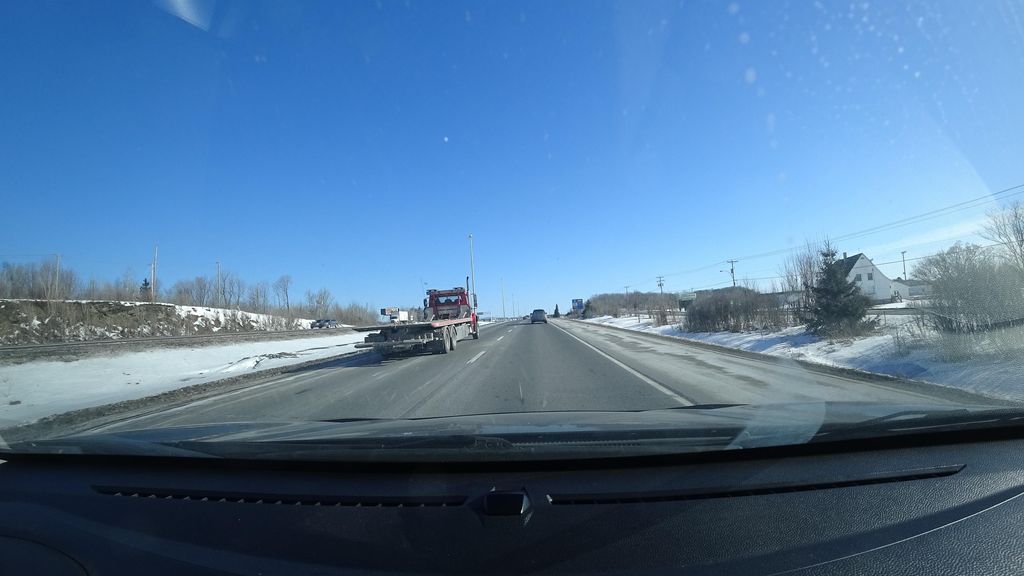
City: quebec_city